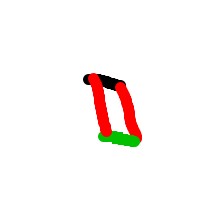
Shape: parallelogram